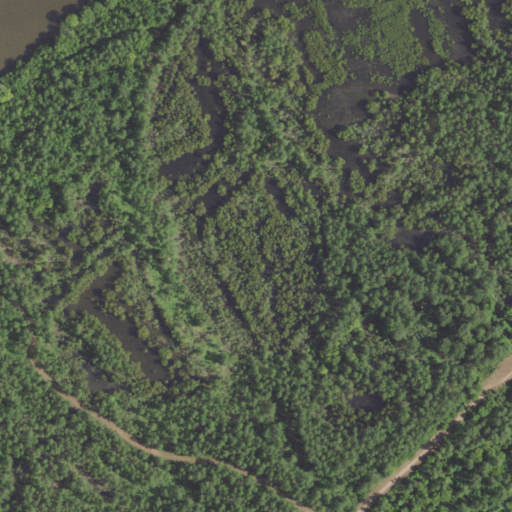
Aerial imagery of island in Louisiana named Bagley Island containing herbaceous wetlands, grassland, deciduous forest, pasture, open water, evergreen forest, woody wetlands, open development, low intensity development, shrub, and mixed forest